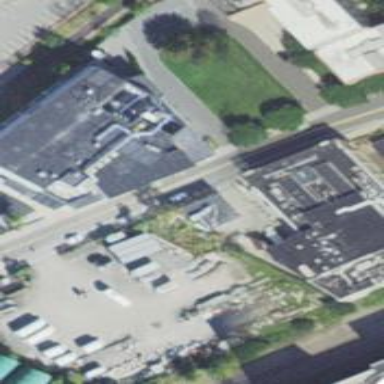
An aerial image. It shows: Commercial building with black roof.